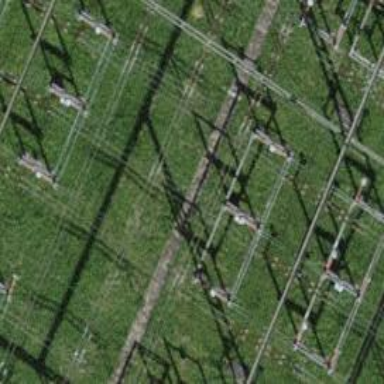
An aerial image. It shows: Power line with 3 cables. The line type is busbar.